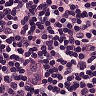
Metastatic tissue present: no